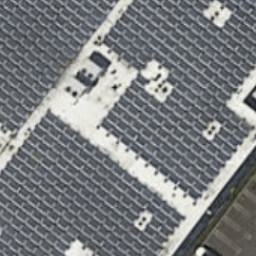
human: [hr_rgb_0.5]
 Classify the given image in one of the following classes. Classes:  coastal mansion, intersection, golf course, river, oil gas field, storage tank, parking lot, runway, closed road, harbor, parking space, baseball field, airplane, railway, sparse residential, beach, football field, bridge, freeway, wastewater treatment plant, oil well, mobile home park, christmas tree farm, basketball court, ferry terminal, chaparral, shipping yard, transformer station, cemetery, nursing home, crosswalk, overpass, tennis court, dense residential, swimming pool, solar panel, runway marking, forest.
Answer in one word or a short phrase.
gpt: solar panel